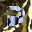
Label: 2